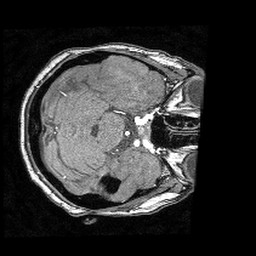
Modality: angio
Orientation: axial
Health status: ill
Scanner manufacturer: philips
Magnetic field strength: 3 T
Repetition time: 0.01831 s
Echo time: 0.003425 s